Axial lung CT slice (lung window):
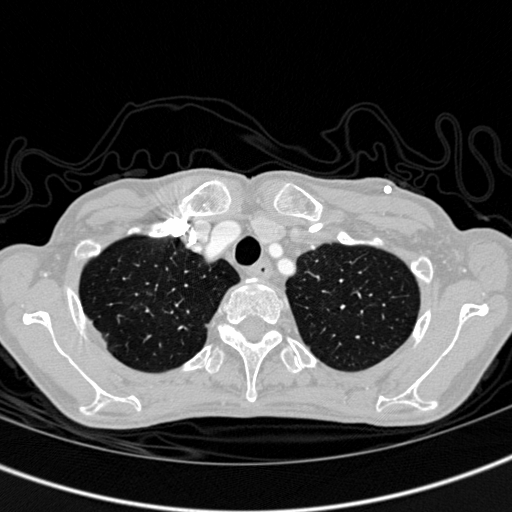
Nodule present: no